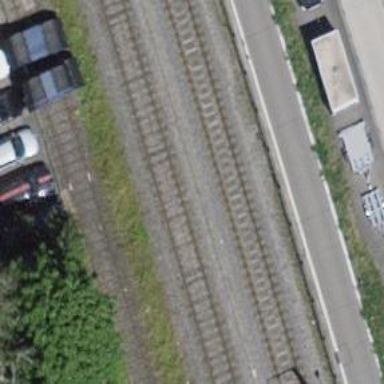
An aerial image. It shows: Electrified rail siding with contact line.